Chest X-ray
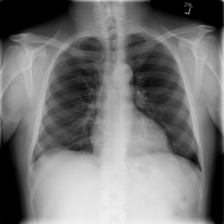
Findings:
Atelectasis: negative
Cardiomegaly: negative
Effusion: negative
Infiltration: negative
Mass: negative
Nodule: negative
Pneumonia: negative
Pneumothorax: negative
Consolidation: negative
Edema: negative
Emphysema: negative
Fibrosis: negative
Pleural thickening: negative
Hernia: negative